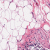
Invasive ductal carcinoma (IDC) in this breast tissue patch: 0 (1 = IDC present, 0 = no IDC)